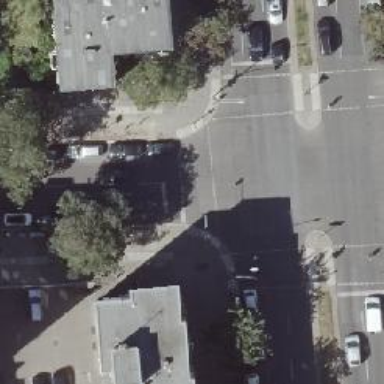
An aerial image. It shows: Footway with traffic signals at crossing.